Interaction volume radius: 10 \u00c5
Interaction volume height: 15 \u00c5
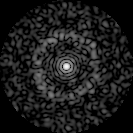
Disorder parameter: 0.8089